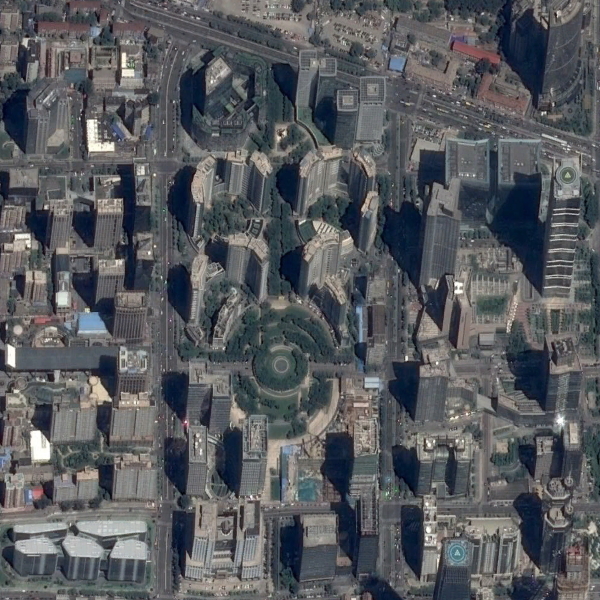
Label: Commercial